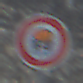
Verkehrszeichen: VerbotFahrzeugeWassergefaehrdenderLadung
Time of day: MorningAfternoon
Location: Outdoor (Suburban)
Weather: PartlyCloudy
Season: NotSpecified
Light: Natural